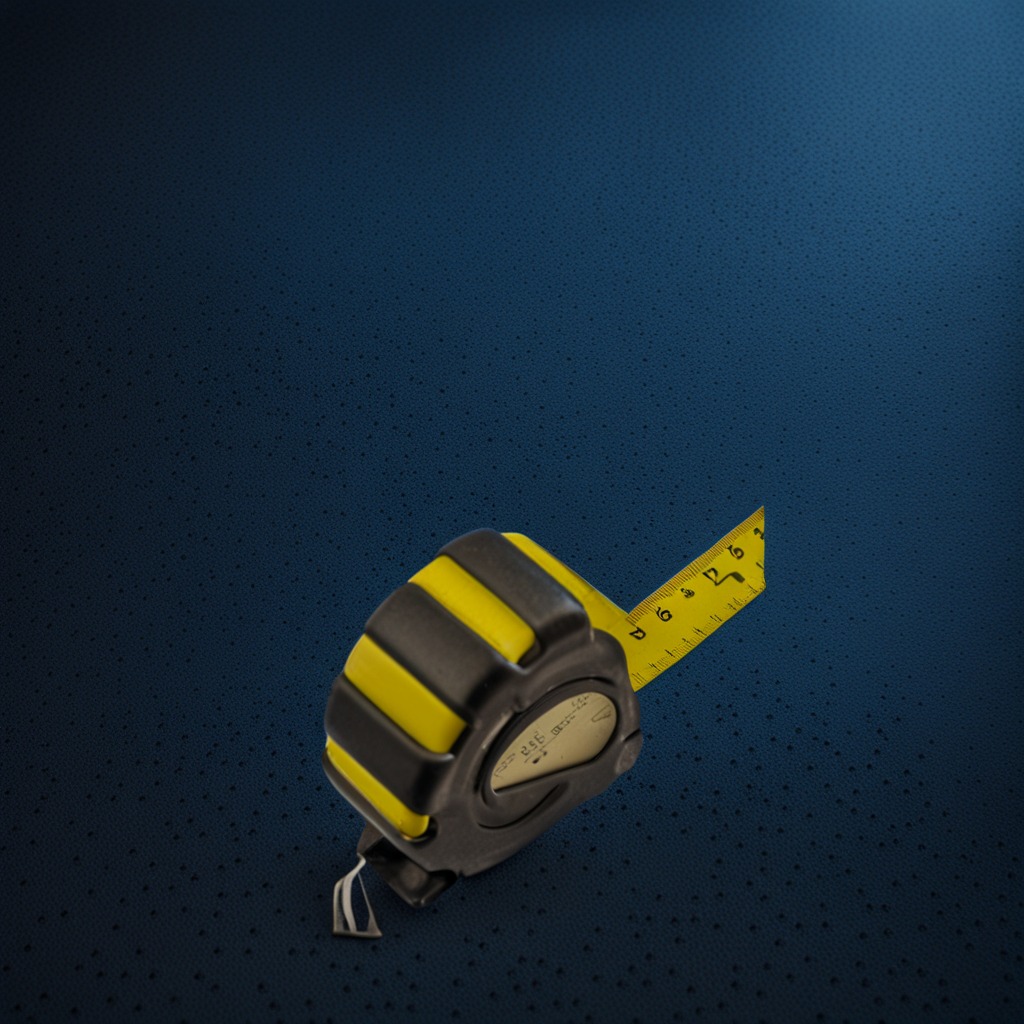
A measuring tape lies on the granite tabletop.